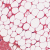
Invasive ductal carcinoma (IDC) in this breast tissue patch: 0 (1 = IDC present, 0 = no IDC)